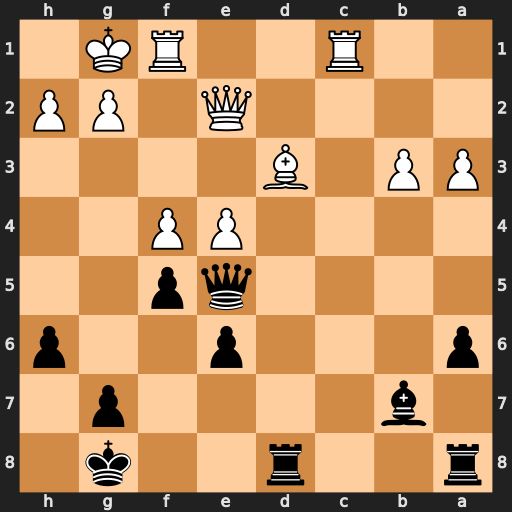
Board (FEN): r2r2k1/1b4p1/p3p2p/4qp2/4PP2/PP1B4/4Q1PP/2R2RK1
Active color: b
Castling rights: -
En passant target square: -
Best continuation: Qd4+ Rf2 Qxd3